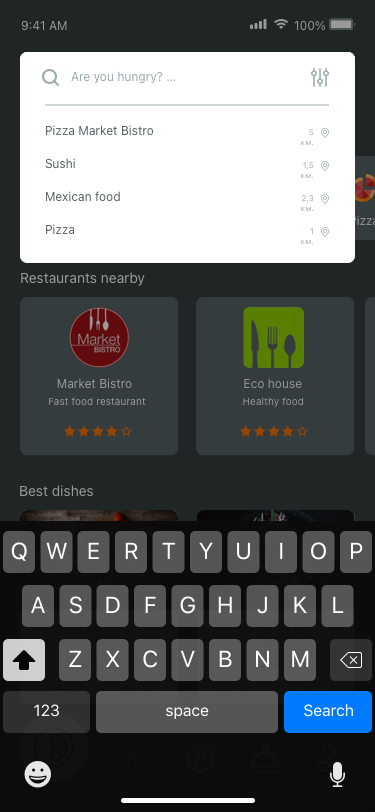
Text in this UI design:
Are you hungry? …
Popular categories
Drinks
Burgers
Sushi
Pizza
Restaurants nearby
Market Bistro
Fast food restaurant
Eco house
Healthy food
Best dishes
Pepperoni
Homemade Pizza
1 367
261
Philadelphia rolls
with salmon
1 216
285
100%
9:41 AM
Pizza Market Bistro
5 км.
Sushi
1,5 км.
Mexican food
2,3 км.
Pizza
1 км.
Are you hungry? …